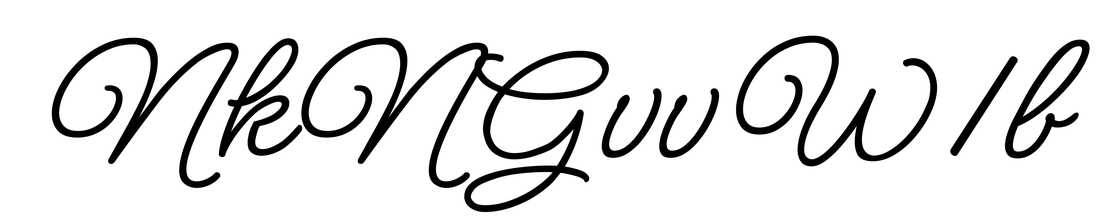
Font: MeowScript-Regular